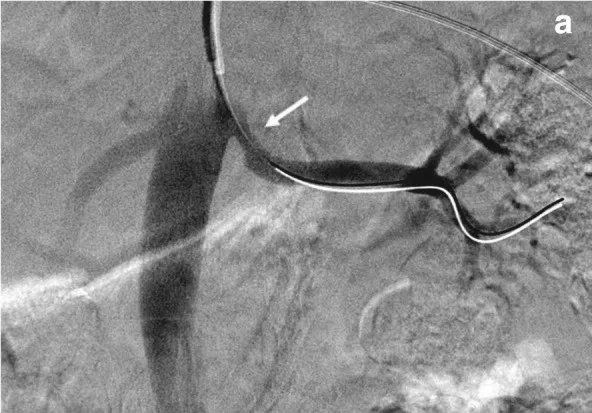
Percutaneous renal angiography showing the proximal left renal artery (arrows) with 50% stenosis prior to stent placement.
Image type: radiology (x_ray)